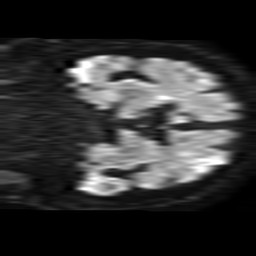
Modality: TRACE
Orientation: coronal
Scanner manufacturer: philips
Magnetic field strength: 1.5 T
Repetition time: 3.395 s
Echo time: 0.06922 s